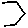
Label: hexagon